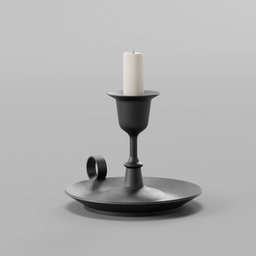
Label: decoration